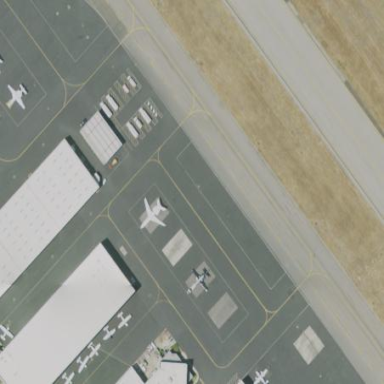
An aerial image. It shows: Apron at the airport.